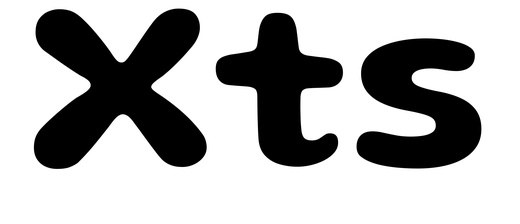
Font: Gluten_SemiBold